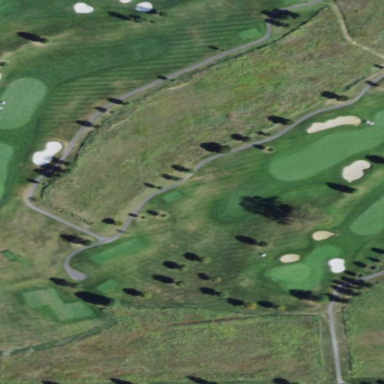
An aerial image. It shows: Golf fairway in the image.